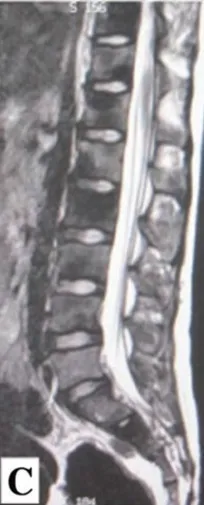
(B, C) Flake low signal shadows are observed outside of the spinal cord and dura in the T4-T5 and T9-T10 spinal body plane. Indicated that the number of lesions increased and the tumors in the spinal canal were amplified, as compared to that taken before treatment.
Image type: radiology (mri)